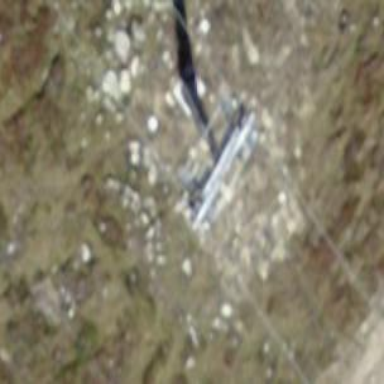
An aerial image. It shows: Pylon used for aerialway.